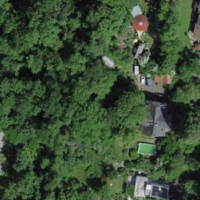
EUNIS habitat code: 54
Species observed at this site:
Symphoricarpos albus